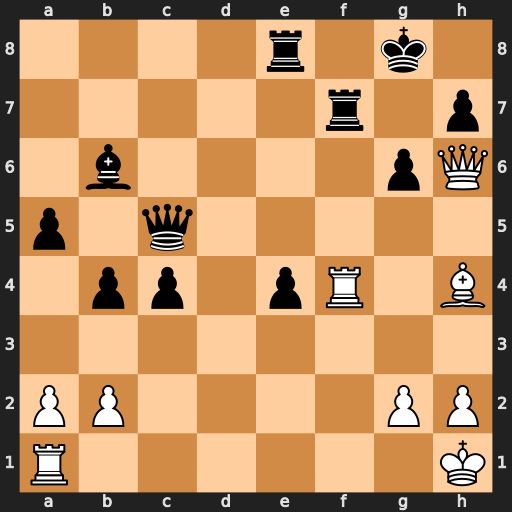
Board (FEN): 4r1k1/5r1p/1b4pQ/p1q5/1pp1pR1B/8/PP4PP/R6K
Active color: w
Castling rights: -
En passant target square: -
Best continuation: Rxf7 Kxf7 Qxh7+